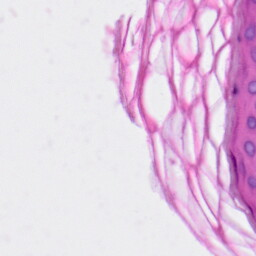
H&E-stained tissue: Skin